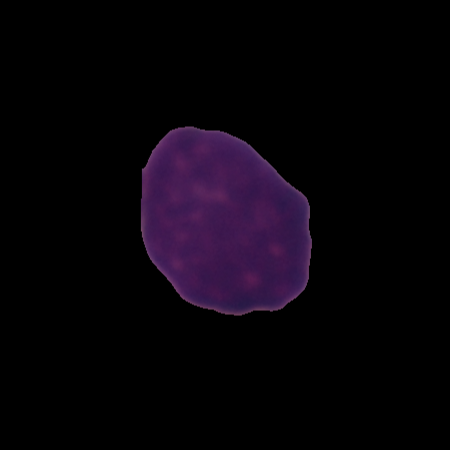
Label: healthy